Interaction volume radius: 10 \u00c5
Interaction volume height: 35 \u00c5
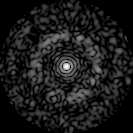
Disorder parameter: 0.8334